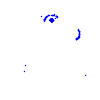
Particle: electron